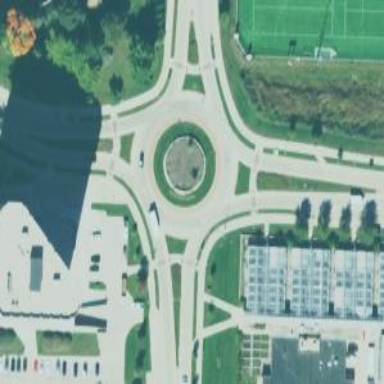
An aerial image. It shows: Roundabout at tertiary road junction.